Field crop: maize
Growth stage: 2
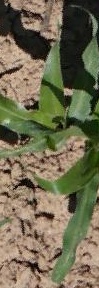
Species: maize